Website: lowes
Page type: billing-address
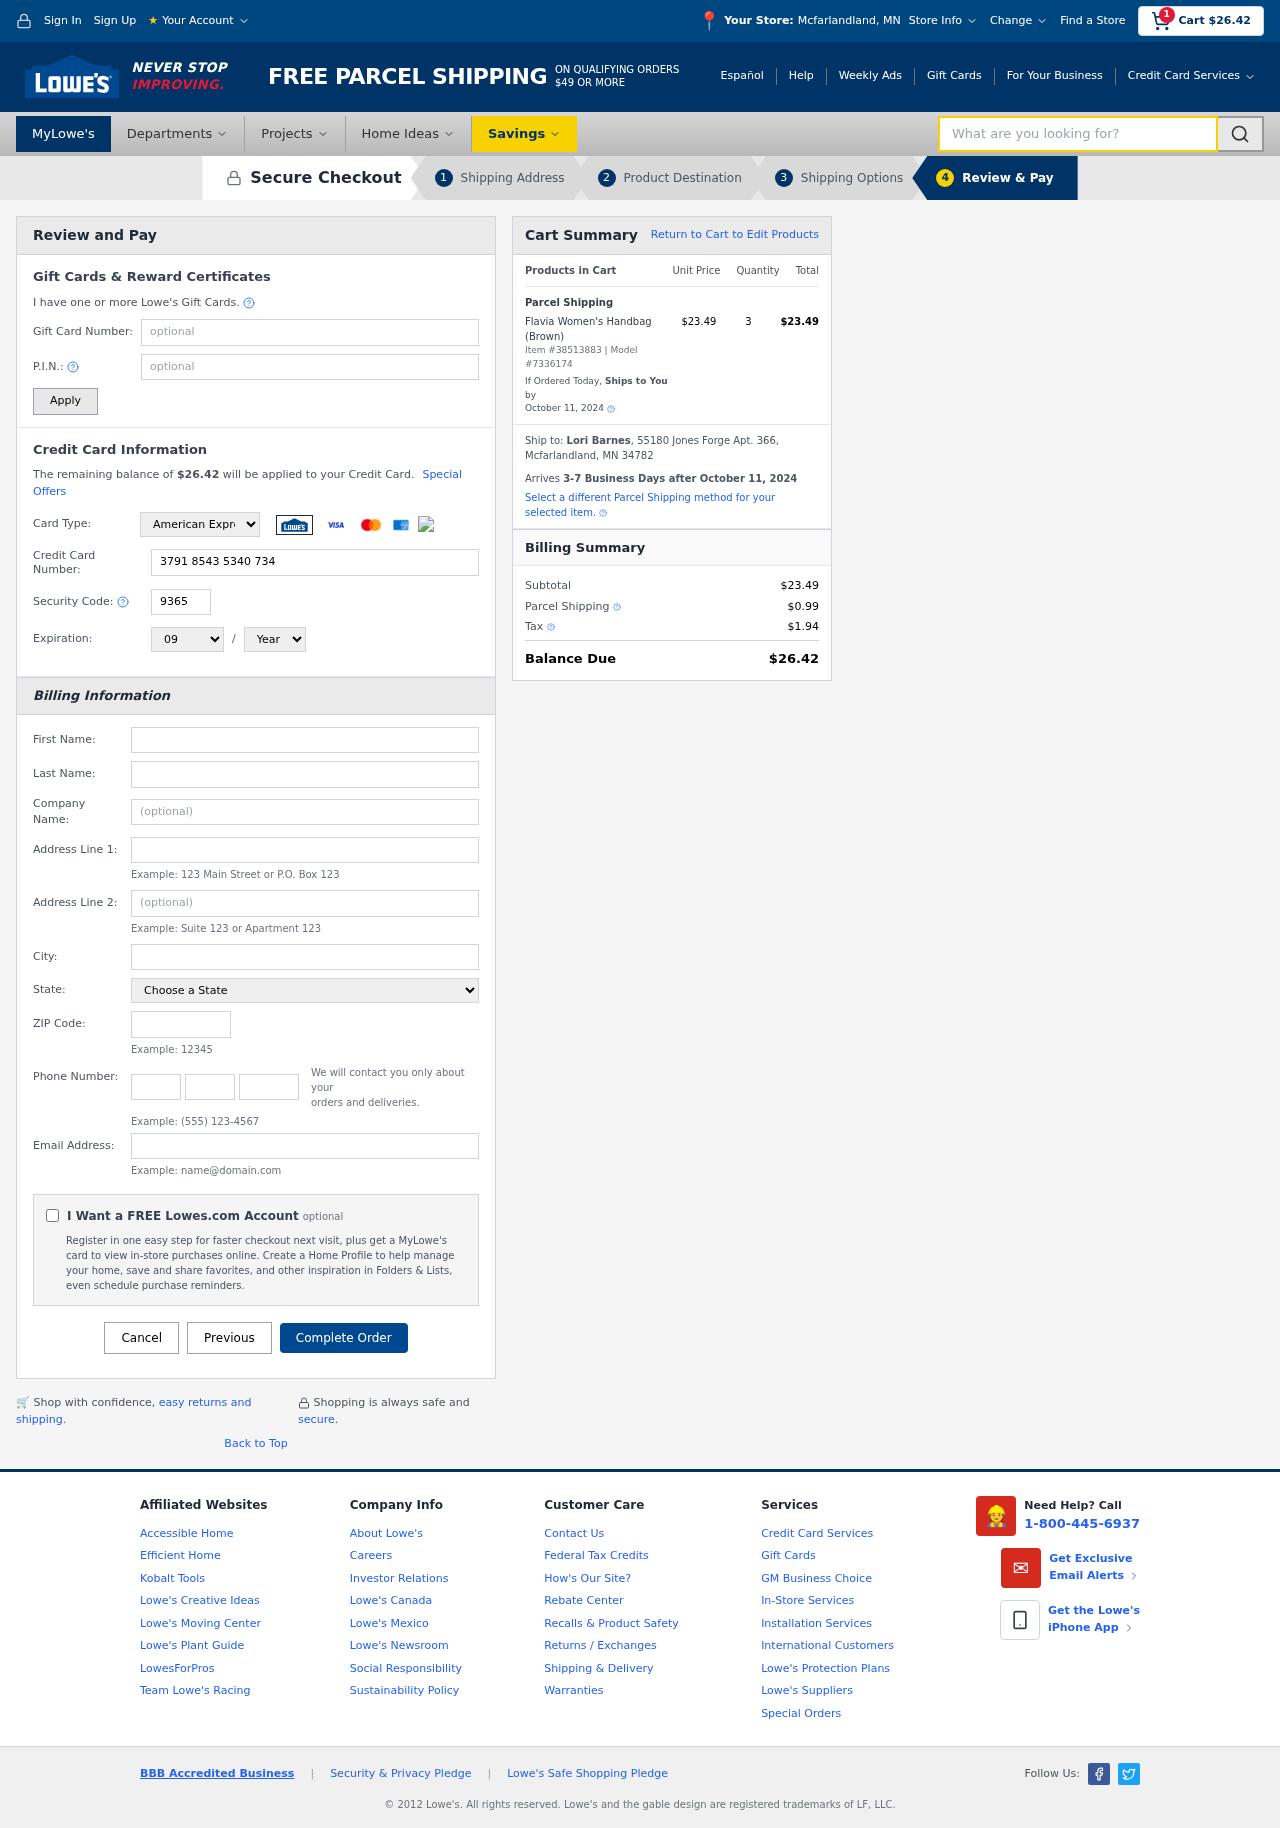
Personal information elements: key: PII_CARD_CVV
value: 9365
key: PII_CARD_EXPIRY_MONTH
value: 09
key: PII_CARD_EXPIRY_YEAR
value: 26
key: PII_CARD_NUMBER
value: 3791 8543 5340 734
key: PII_CARD_TYPE
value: American Express
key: PII_CITY
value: Mcfarlandland
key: PII_CITY_STATE
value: Mcfarlandland, MN
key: PII_COMPANY
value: Green, Martin and Gibson
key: PII_EMAIL
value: loribarnes@yahoo.com
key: PII_FIRSTNAME
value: Lori
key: PII_FULLNAME
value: Lori Barnes
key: PII_LASTNAME
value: Barnes
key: PII_PHONE_AREA
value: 380
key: PII_PHONE_PREFIX
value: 460
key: PII_PHONE_SUFFIX
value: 0813
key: PII_POSTCODE
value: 34782
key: PII_STATE
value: Minnesota
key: PII_STREET
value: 55180 Jones Forge Apt. 366
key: PII_STREET2
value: Apt. 834
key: PII_CITY_STATE_ZIP
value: Mcfarlandland, MN 34782
Product elements: key: PRODUCT1_NAME
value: Flavia Women's Handbag (Brown)
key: PRODUCT1_PRICE
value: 23.49
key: PRODUCT1_QUANTITY
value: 3
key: PRODUCT_ITEM_NUMBER
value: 38513883
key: PRODUCT_MODEL_NUMBER
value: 7336174
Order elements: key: ORDER_SUBTOTAL
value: $26.42
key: ORDER_TOTAL
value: $26.42
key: ORDER_SHIPPING_DATE
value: October 11, 2024
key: ORDER_SUBTOTAL
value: $23.49
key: ORDER_DELIVERY_DATE
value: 3-7 Business Days after October 11, 2024
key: ORDER_SHIPPING_DATE2
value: October 11, 2024
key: ORDER_SUBTOTAL2
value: $23.49
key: ORDER_SHIPPING_COST
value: $0.99
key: ORDER_TAX
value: $1.94
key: ORDER_TOTAL2
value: $26.42
Search elements: key: HEADER_SEARCH
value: What are you looking for?